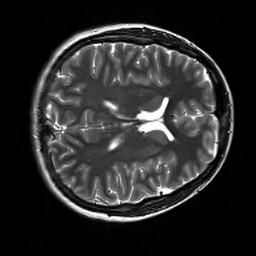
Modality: T2w
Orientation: axial
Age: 23
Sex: female
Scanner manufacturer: siemens
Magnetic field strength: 3 T
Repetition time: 7 s
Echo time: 0.09 s